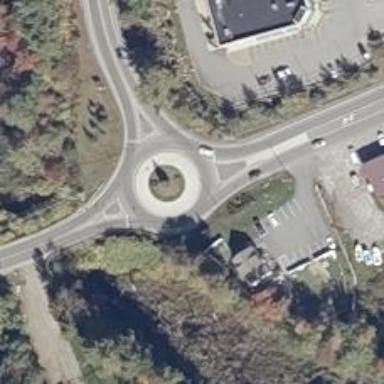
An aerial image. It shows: Tertiary road leading to roundabout.